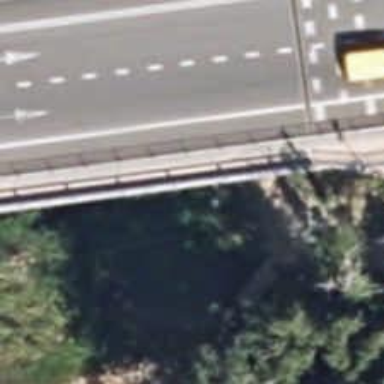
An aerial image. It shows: Sidewalk on bridge.